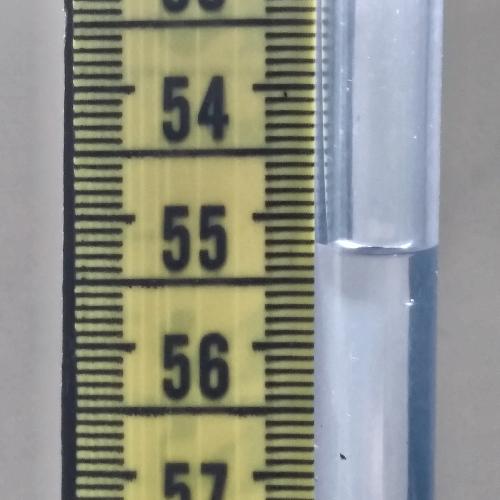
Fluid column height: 55.3 cm